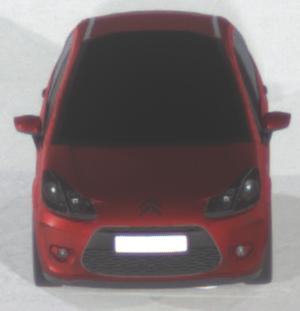
Make: Citroen
Model: C3 1.1
Detailed model: C3 (II)
Model produced from: 2010/01
Model produced until: 2012/03
Doors: 5
Color: red
Road condition: dry road
Daytime: night
Contrast: high contrast